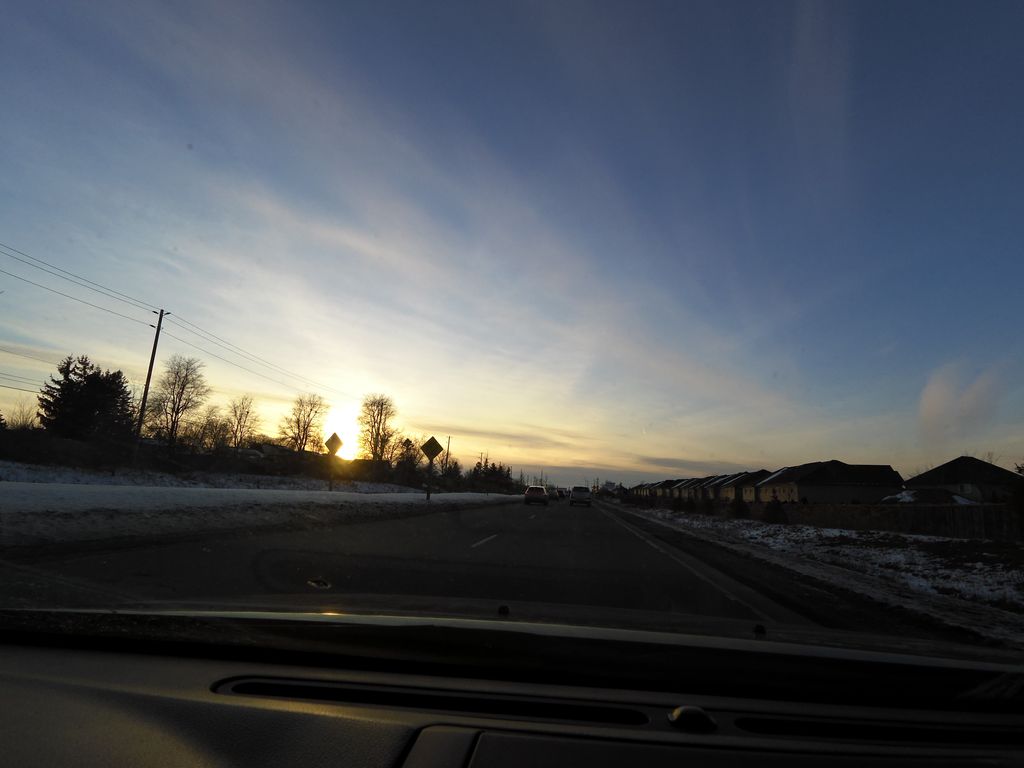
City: hamilton